Question: I'm rewriting the infrastructure for an app and I've come through an interesting situation.
I'm writing a class 'Bag': the class has a property 'Items' which can hold a collection of 'Item''s:
'''
Weapon : Item
Armor : Item
Ammunition : Item
Bag : Item (because a player may want to put a bag inside of another one)
'''
Until here everything is fine, the problem is this...
In the front-end, while having different user controls for copies of a same 'Armor' or 'Weapon' is fine, that is not okay for 'Ammunition' (like arrows) or 'Item' (like breads).
A player can have, like, 50 arrows, and those need to be all represented as a single user control (a stack). The easy way to do that would be adding a 'Quantity' property to the 'Item' class and hide it from the 'Armor', 'Weapon' and 'Bag' classes, but that doesn't seem right, not only because I would have to hide it from the other derived classes, but also, in the end, any object in the world can exist in different quantities, so it doesn't seem right to make a class with a property like that.
It seems that the right way would be having a collection of 'Item''s for those items which can be stacked up (something like a 'Stack(Of Item)'. So, in short: my 'Bag' class must not only be able to hold a collection of items, but also a collection of collections of items.
For example, this is a screenshot of World of Warcraft:

As you can see, the backpack can hold both individual items and stacks of items.
How could I do that in a way?
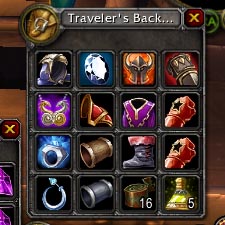
Answer: There are a couple solutions that I can think of
1. Make a Quantity and a MaxQuantity - Then items that are singular have a MaxQuantity of 1
2. Make a StackableItem class that ammo etc inherit from, you can then include a quantity into this and it would still allow you to carry multiple of the same item across different spaces if you wanted to. An example is shown in your screen shot of the red (armband?)